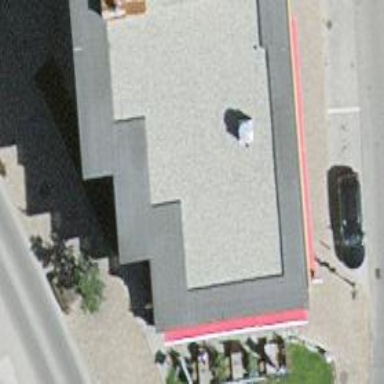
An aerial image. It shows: Restaurant.